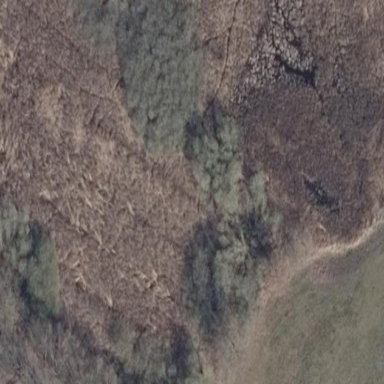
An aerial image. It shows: Area covered in scrub vegetation.